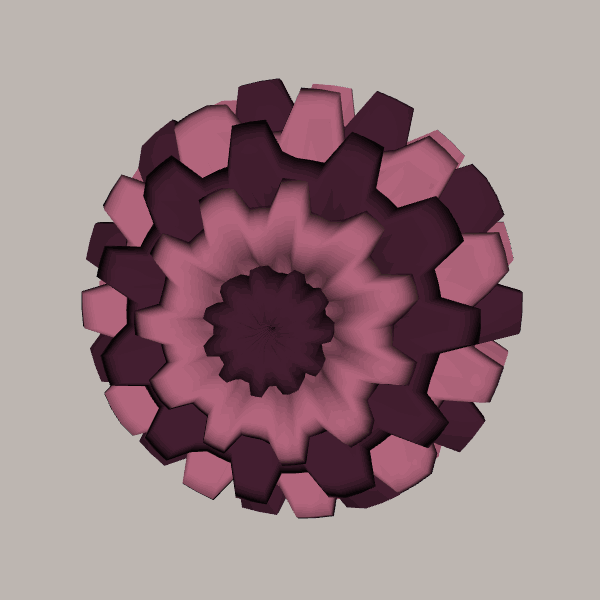
Background: light